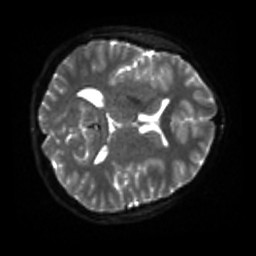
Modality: sbref
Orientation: axial
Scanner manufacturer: siemens
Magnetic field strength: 3 T
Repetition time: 4 s
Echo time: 0.0594 s